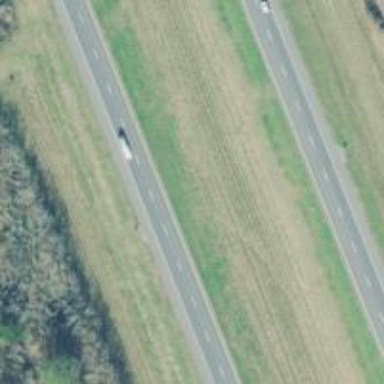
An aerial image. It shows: Motorway.